Interaction volume radius: 5 \u00c5
Interaction volume height: 25 \u00c5
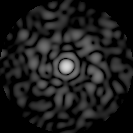
Disorder parameter: 0.8892